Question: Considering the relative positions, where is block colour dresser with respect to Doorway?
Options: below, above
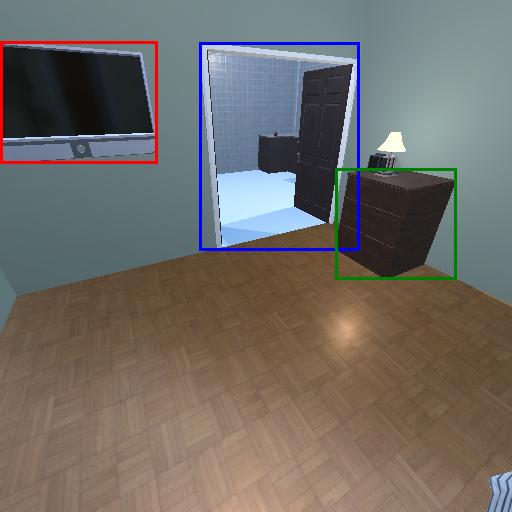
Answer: below